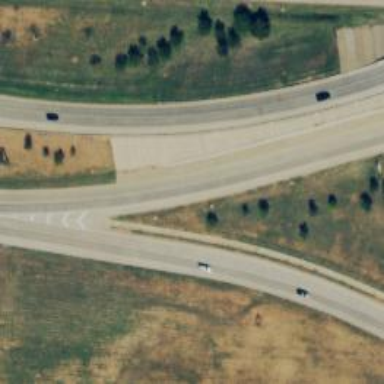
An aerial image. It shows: Secondary road with frontage road alongside.